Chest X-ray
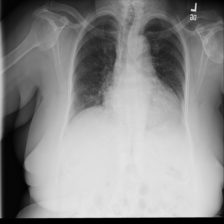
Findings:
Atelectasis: negative
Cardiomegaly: positive
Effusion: negative
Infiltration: negative
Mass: negative
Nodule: negative
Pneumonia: negative
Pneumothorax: negative
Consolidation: negative
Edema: negative
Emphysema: negative
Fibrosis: negative
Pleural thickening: negative
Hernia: negative